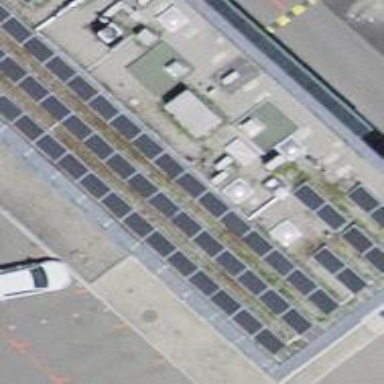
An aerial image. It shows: Solar power generator with photovoltaic panels.